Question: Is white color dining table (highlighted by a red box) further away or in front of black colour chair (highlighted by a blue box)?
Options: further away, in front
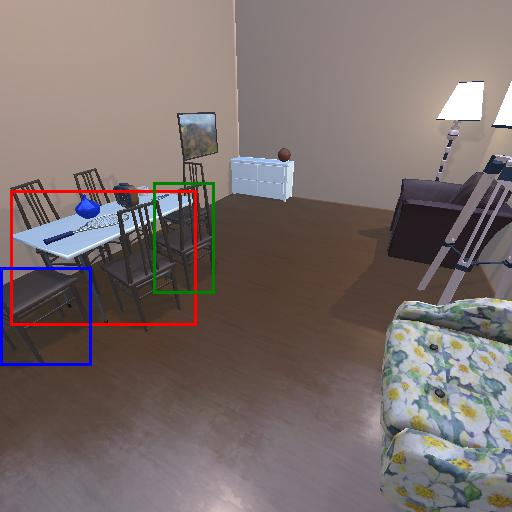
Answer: further away